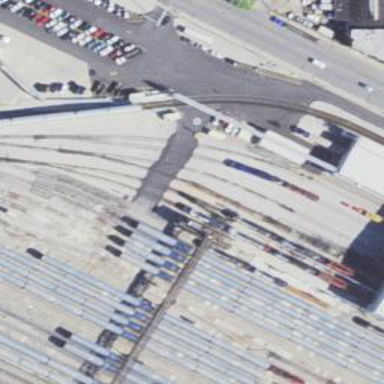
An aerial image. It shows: Railway yard.